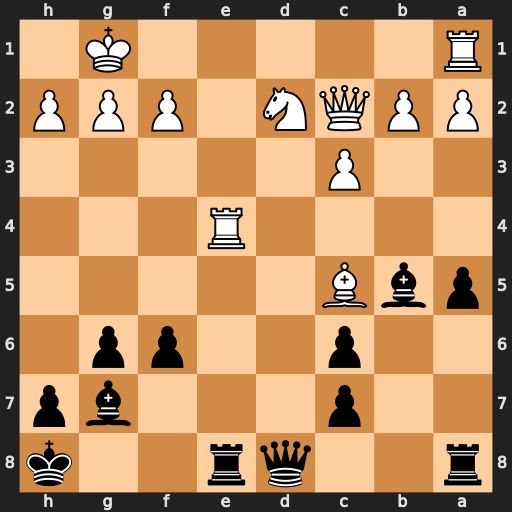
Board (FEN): r2qr2k/2p3bp/2p2pp1/pbB5/4R3/2P5/PPQN1PPP/R5K1
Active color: b
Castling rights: -
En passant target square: -
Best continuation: Rxe4 Nxe4 Bd3 Qa4 Qd5